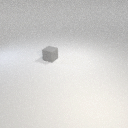
small gray rubber cube